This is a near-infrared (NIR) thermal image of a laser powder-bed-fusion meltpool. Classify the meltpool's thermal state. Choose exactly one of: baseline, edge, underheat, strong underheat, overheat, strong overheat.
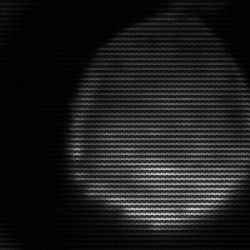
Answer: edge